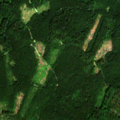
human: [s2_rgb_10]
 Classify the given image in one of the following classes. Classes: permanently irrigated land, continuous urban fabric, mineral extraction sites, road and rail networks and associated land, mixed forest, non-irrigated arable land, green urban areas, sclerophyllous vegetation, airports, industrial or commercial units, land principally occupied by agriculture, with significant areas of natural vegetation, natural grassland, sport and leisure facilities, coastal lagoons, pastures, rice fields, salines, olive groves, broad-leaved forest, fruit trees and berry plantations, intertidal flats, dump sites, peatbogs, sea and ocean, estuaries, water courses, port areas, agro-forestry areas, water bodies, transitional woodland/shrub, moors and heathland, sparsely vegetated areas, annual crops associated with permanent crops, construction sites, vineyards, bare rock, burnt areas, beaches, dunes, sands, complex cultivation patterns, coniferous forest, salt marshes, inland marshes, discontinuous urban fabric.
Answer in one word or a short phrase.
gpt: coniferous forest, mixed forest